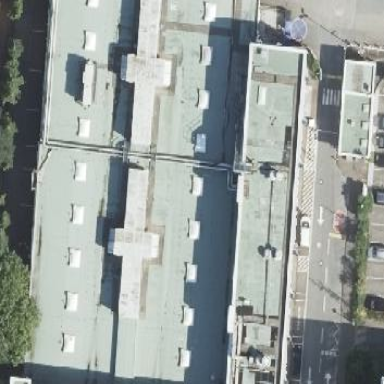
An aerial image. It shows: Building part with flat roof.